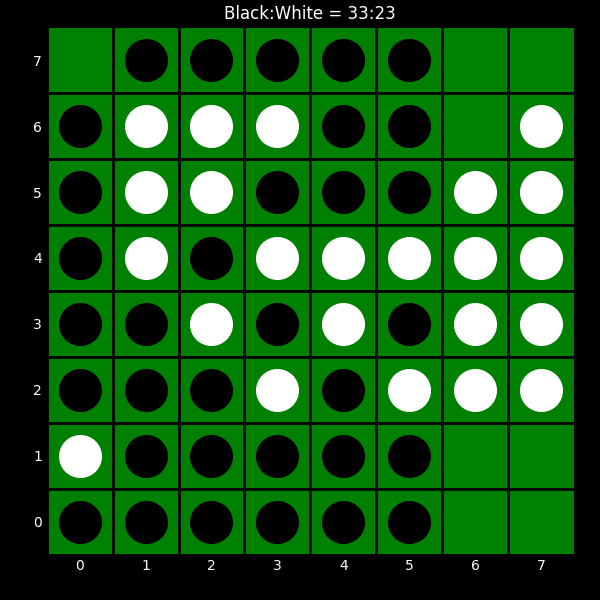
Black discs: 33
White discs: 23